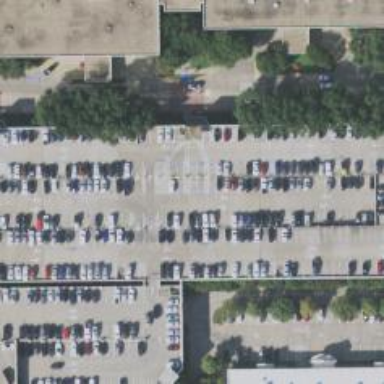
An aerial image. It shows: Parking space.